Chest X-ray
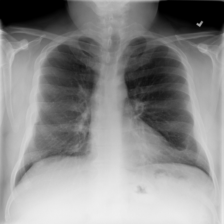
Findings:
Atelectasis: negative
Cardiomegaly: negative
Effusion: negative
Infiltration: negative
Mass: negative
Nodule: negative
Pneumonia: negative
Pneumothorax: negative
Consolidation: negative
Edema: negative
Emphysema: negative
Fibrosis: negative
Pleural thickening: negative
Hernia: negative